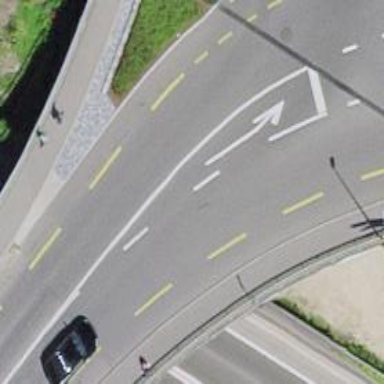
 featuring bridge and designated cycle lane."